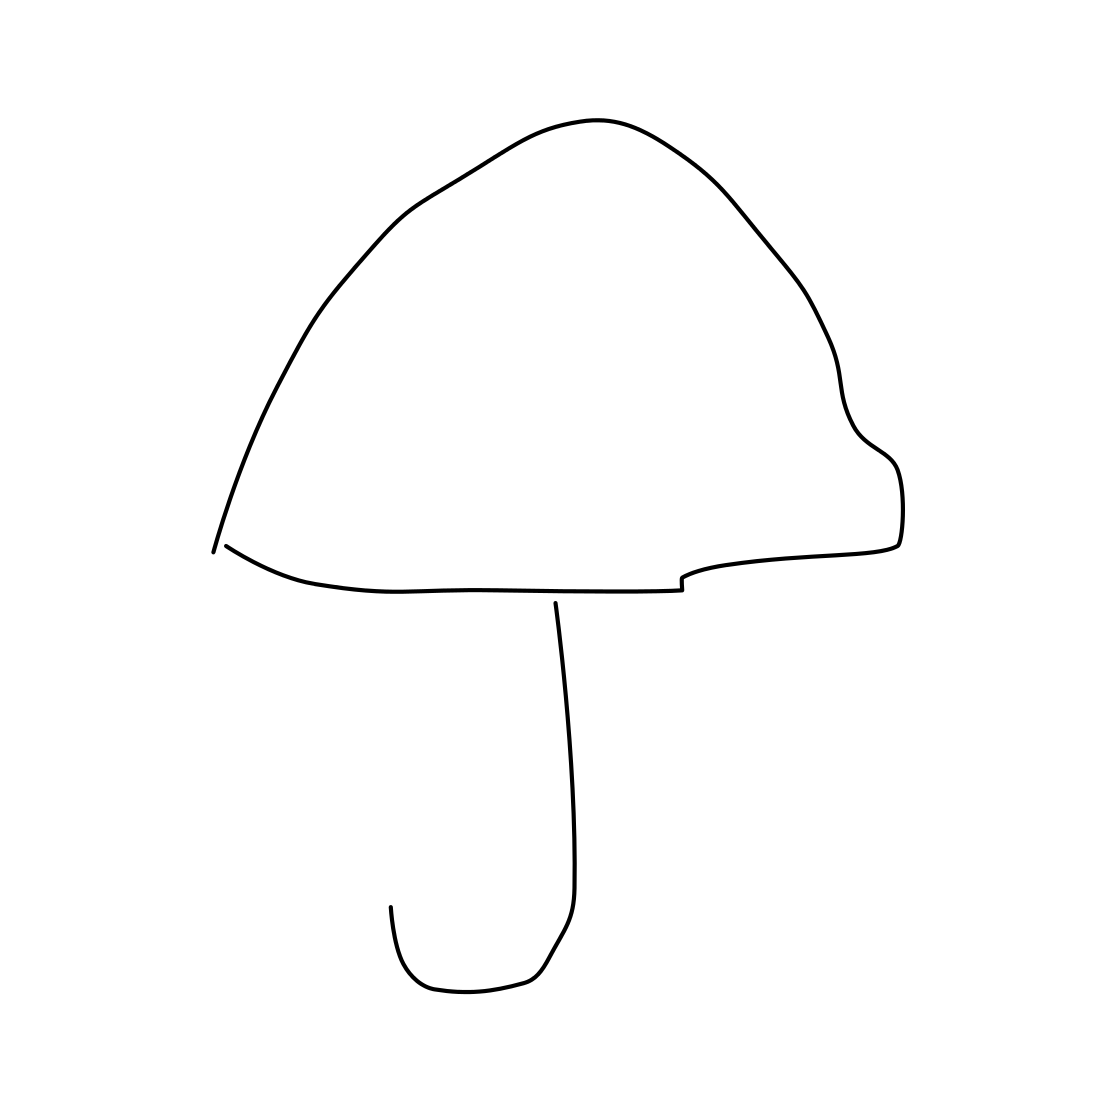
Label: umbrella